Aerial crown-view tile of a tropical tree (Barro Colorado Island, Panama), acquired 20250818:
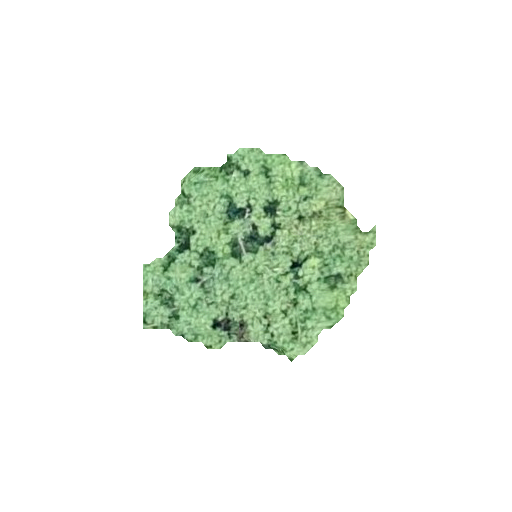
Species: Hieronyma alchorneoides
GBIF accepted scientific name: Hieronyma alchorneoides
Crown area: 48.636 m²